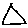
Label: triangle